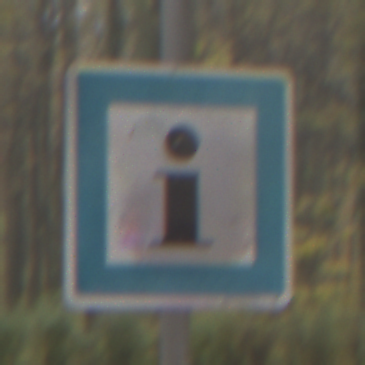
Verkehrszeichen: Informationsstelle
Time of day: MorningAfternoon
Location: Outdoor (Nature)
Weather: Overcast
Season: Autumn
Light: Natural